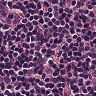
Metastatic tissue present: no